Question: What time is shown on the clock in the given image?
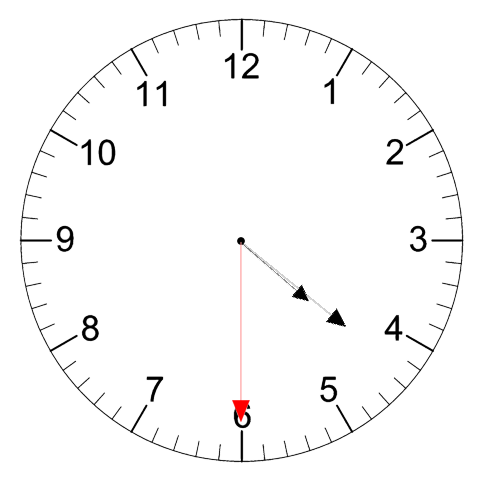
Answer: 04:21:30